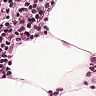
Metastatic tissue present: no